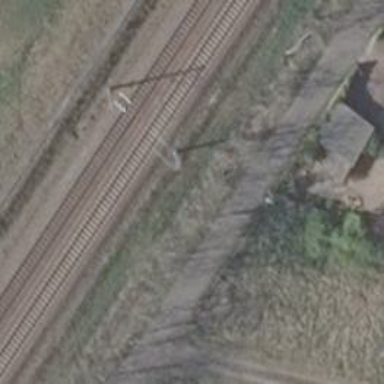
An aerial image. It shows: Railway signal.